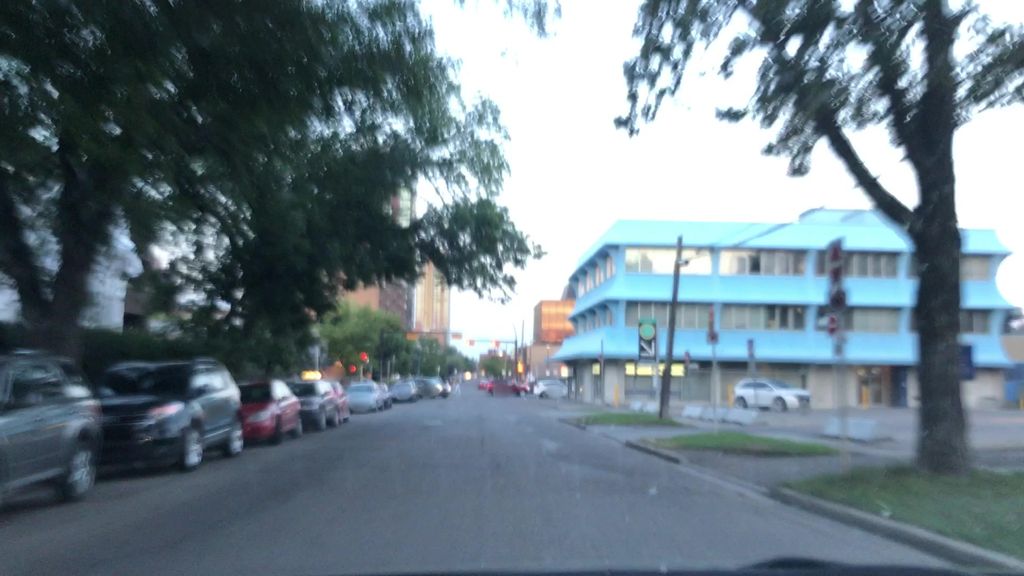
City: calgary